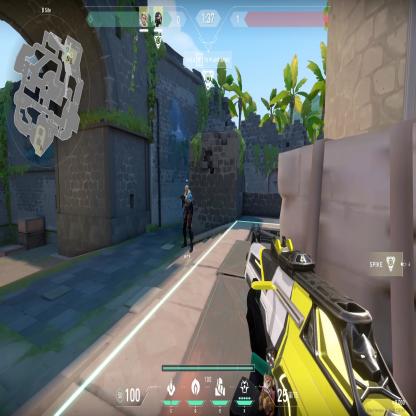
Label: teammate